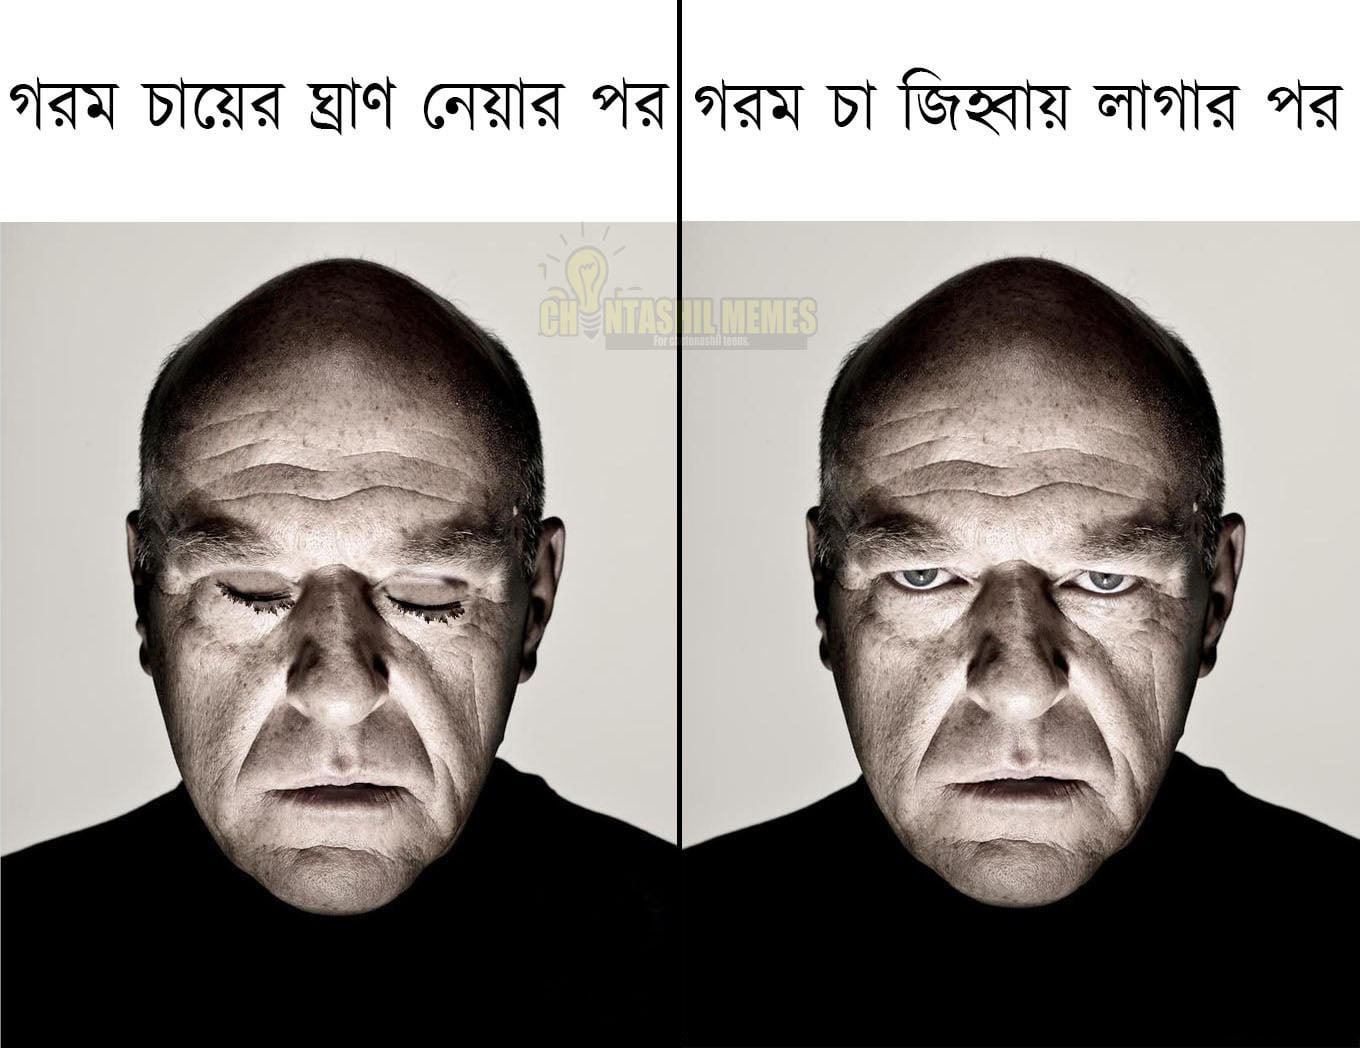
Caption: গরম চায়ের ঘ্রাণ নেয়ার পর      গরম চা জিহ্বায় লাগার পর
Label: non-hate